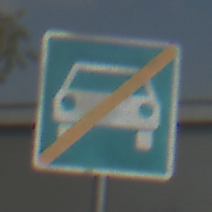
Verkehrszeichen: EndeKraftfahrstrasse
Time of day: MorningAfternoon
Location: Outdoor (Suburban)
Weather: PartlyCloudy
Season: NotSpecified
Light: Natural